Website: macys
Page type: gifting
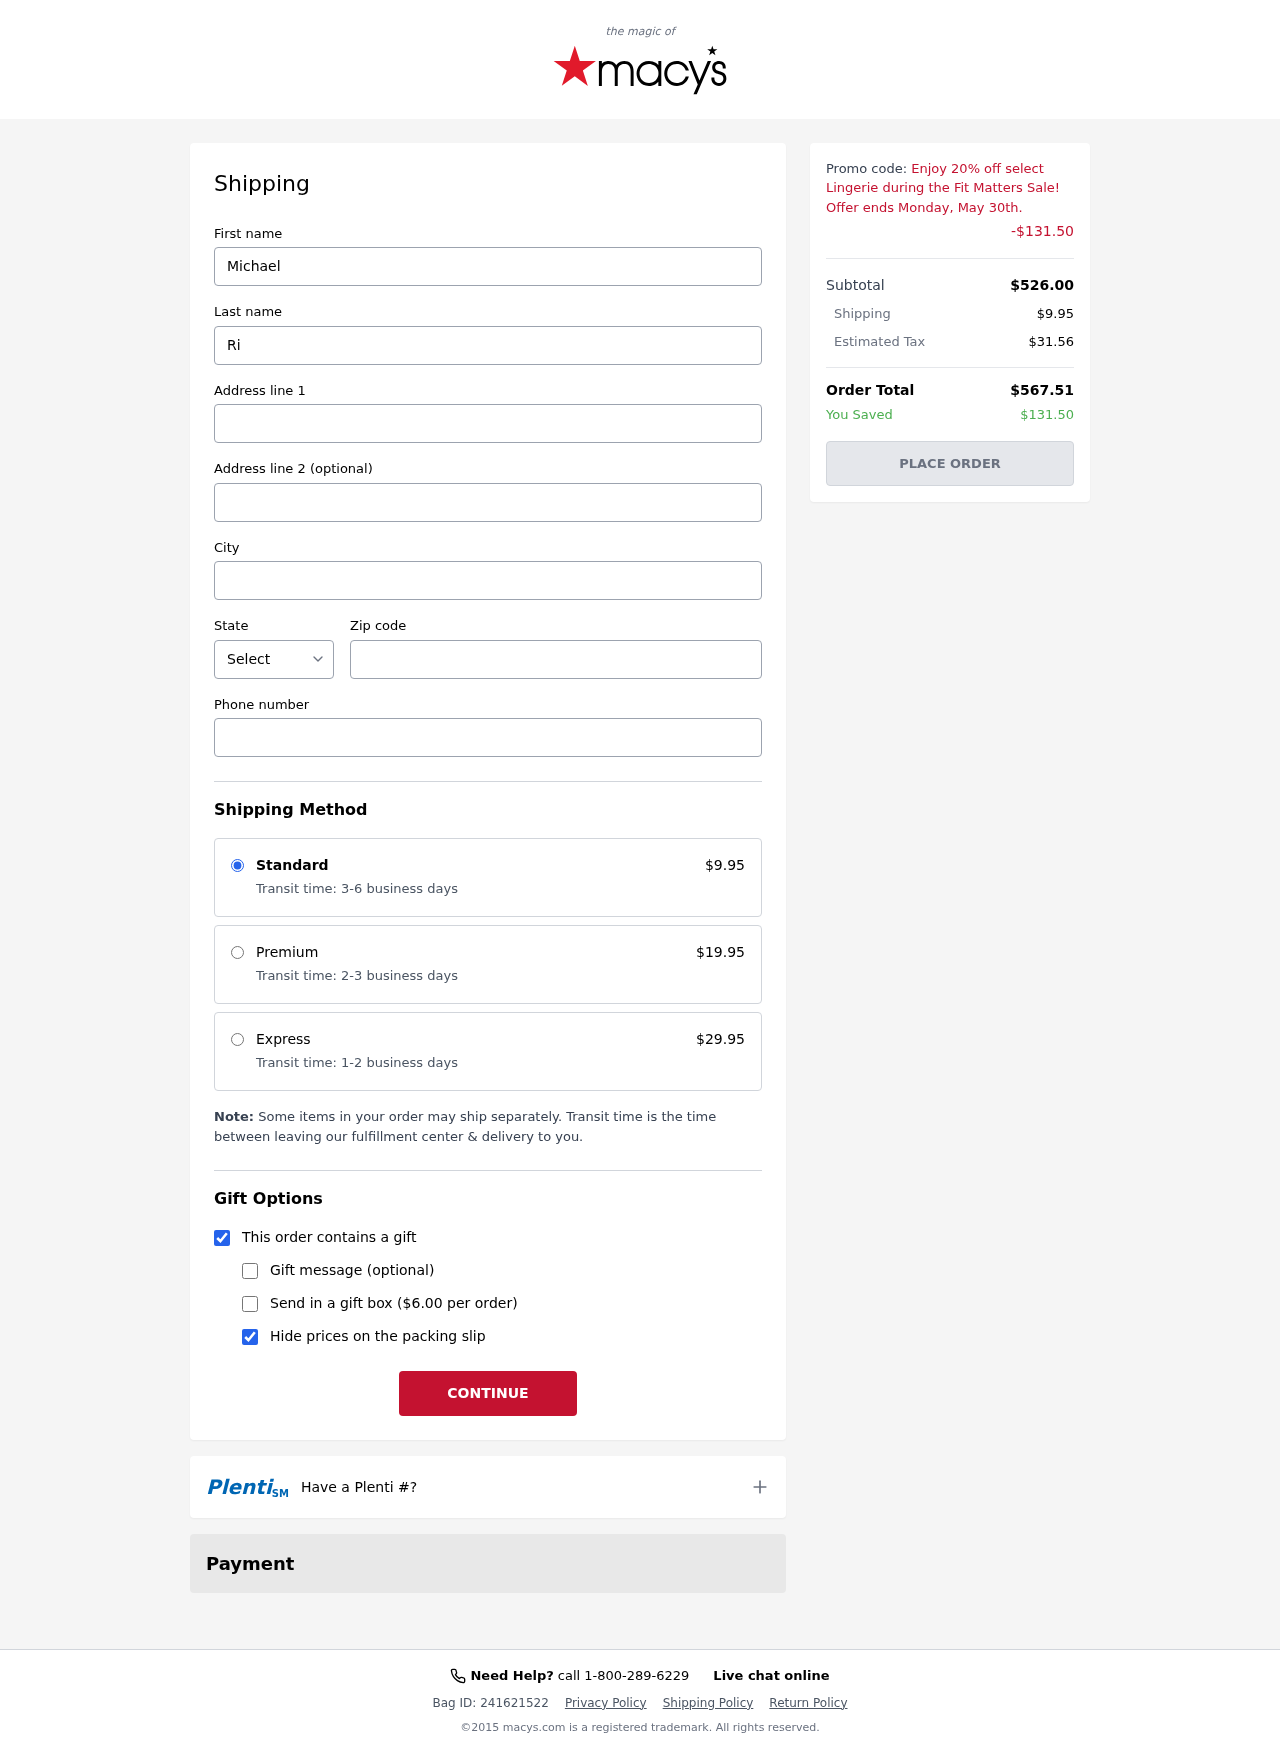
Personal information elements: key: PII_CITY
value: Hallchester
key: PII_FIRSTNAME
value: Michael
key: PII_LASTNAME
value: Richard
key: PII_PHONE
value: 8458755317
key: PII_POSTCODE
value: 45278
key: PII_STATE_ABBR
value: MA
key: PII_STREET
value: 2520 Carter Inlet
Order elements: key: ORDER_SHIPPING_COST
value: $9.95
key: ORDER_DISCOUNT
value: -$131.50
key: ORDER_SUBTOTAL
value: $526.00
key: ORDER_TAX
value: $31.56
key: ORDER_TOTAL
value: $567.51
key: ORDER_SAVINGS
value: $131.50